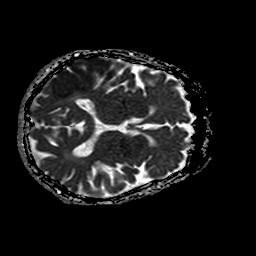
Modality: ADC
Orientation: axial
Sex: female
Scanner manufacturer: philips
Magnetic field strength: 1.5 T
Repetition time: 3.842 s
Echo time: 0.09719 s